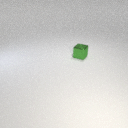
small green metal cube